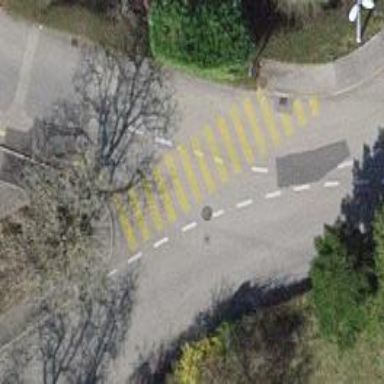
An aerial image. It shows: Marked crossing on the road.